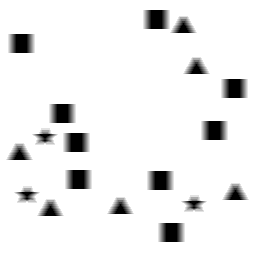
Squares: 9
Triangles: 6
Stars: 3
Total shapes: 18